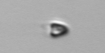
Label: Pyramimonas